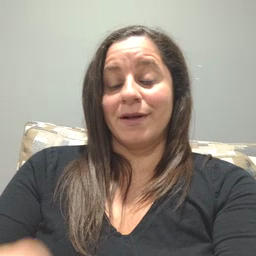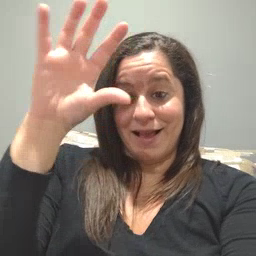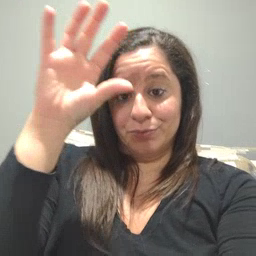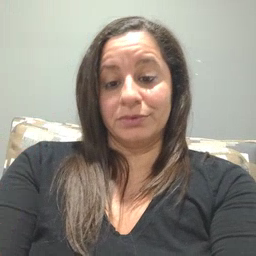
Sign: cloud